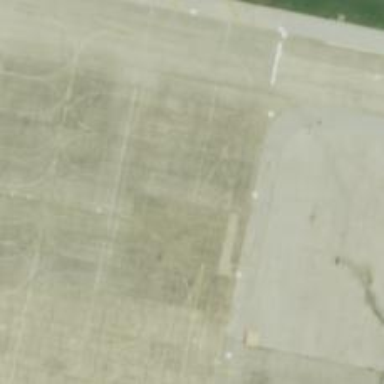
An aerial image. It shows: View of taxiway at the airport.